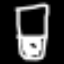
Label: hourglass